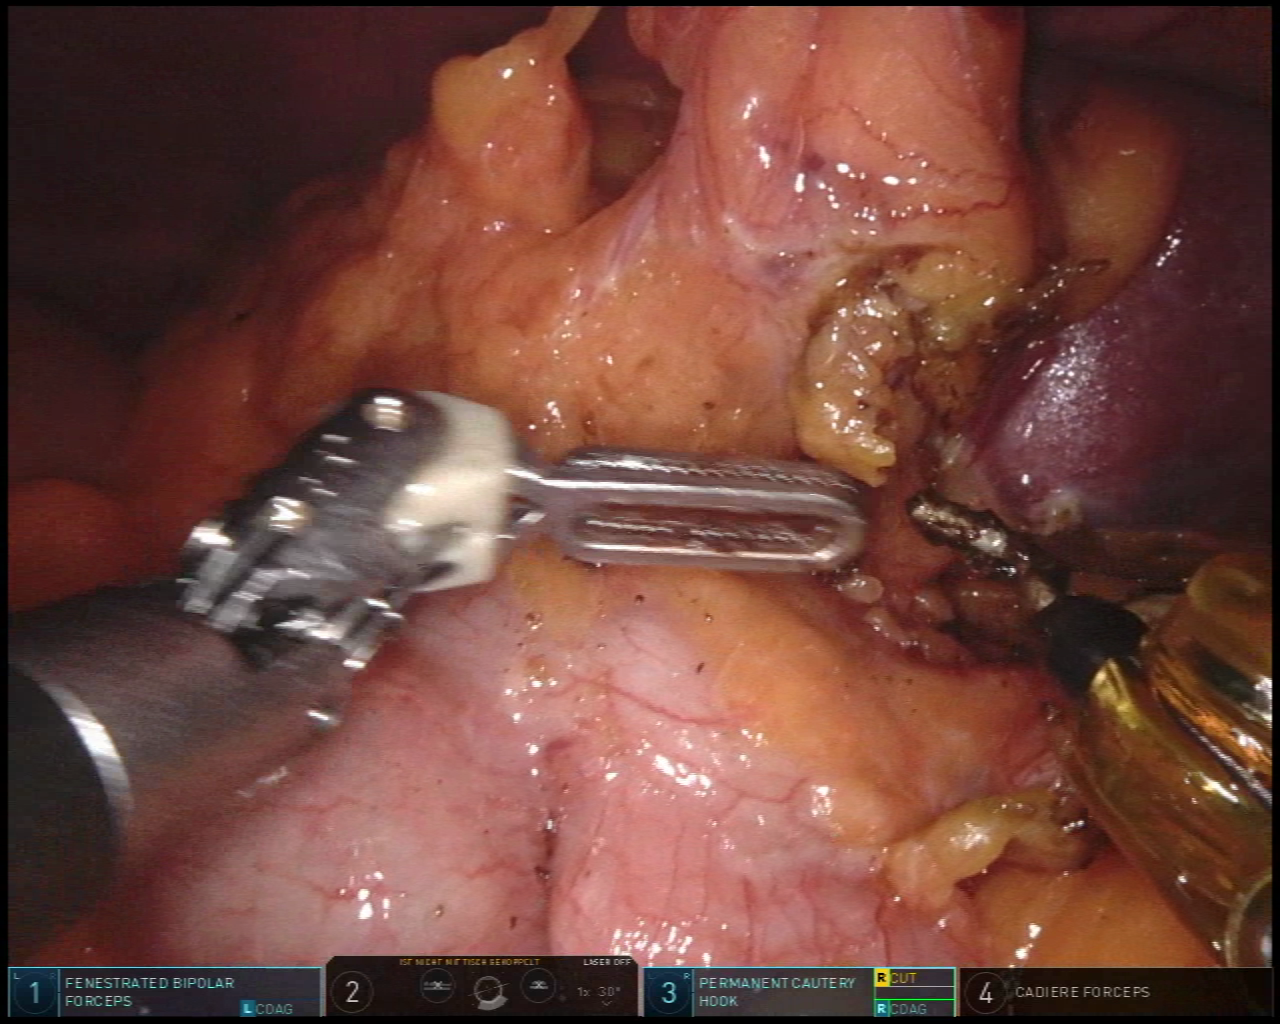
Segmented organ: spleen
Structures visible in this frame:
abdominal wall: yes
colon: yes
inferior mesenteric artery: no
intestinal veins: no
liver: no
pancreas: no
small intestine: no
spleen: yes
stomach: no
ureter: no
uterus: no
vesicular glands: no